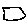
Label: hexagon